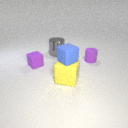
small purple rubber cube to the left of small purple rubber cylinder